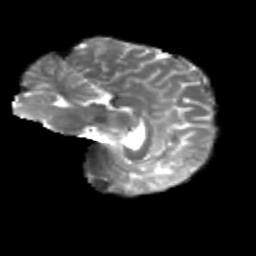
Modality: T2w
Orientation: sagittal
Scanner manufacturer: siemens
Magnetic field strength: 3 T
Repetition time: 4.16 s
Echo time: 0.0806 s